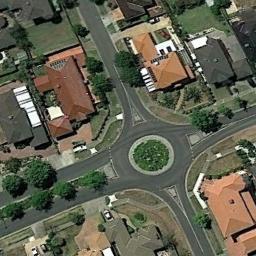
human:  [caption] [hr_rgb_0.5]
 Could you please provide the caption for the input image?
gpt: The roundabout with four exits and entrances is in the residential area .

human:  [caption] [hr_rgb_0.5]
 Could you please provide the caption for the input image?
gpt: Several buildings are next to the roundabout .

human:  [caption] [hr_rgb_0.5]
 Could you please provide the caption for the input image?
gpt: There are several moving vehicles on the road at the roundabout, Many buildings and some trees and a few lawns around the roundabout .

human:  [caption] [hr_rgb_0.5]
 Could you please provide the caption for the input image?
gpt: The roundabout is on the grass next to trees and buildings .

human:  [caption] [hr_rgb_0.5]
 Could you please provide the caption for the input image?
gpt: There are some brown buildings and green lawns around the roundabout .